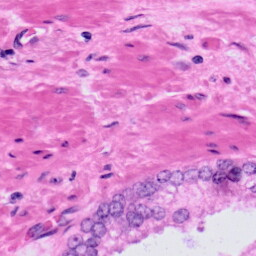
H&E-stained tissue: Prostate